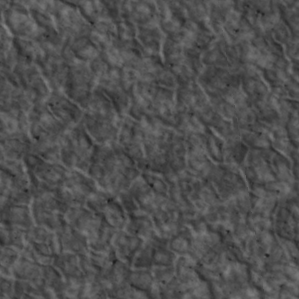
Label: non_frost